Field crop: maize
Growth stage: 2
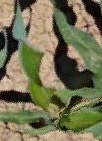
Species: maize